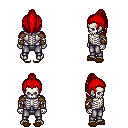
a pixel art fantasy rpg character, male body template, skeleton, leather shoulder armor, metal pants, red long topknot hairstyle, cloth bracers, brown slippers, four views (front, back, left, right), 2x2 character sprite sheet, small pixel art, hard edges, no anti-aliasing